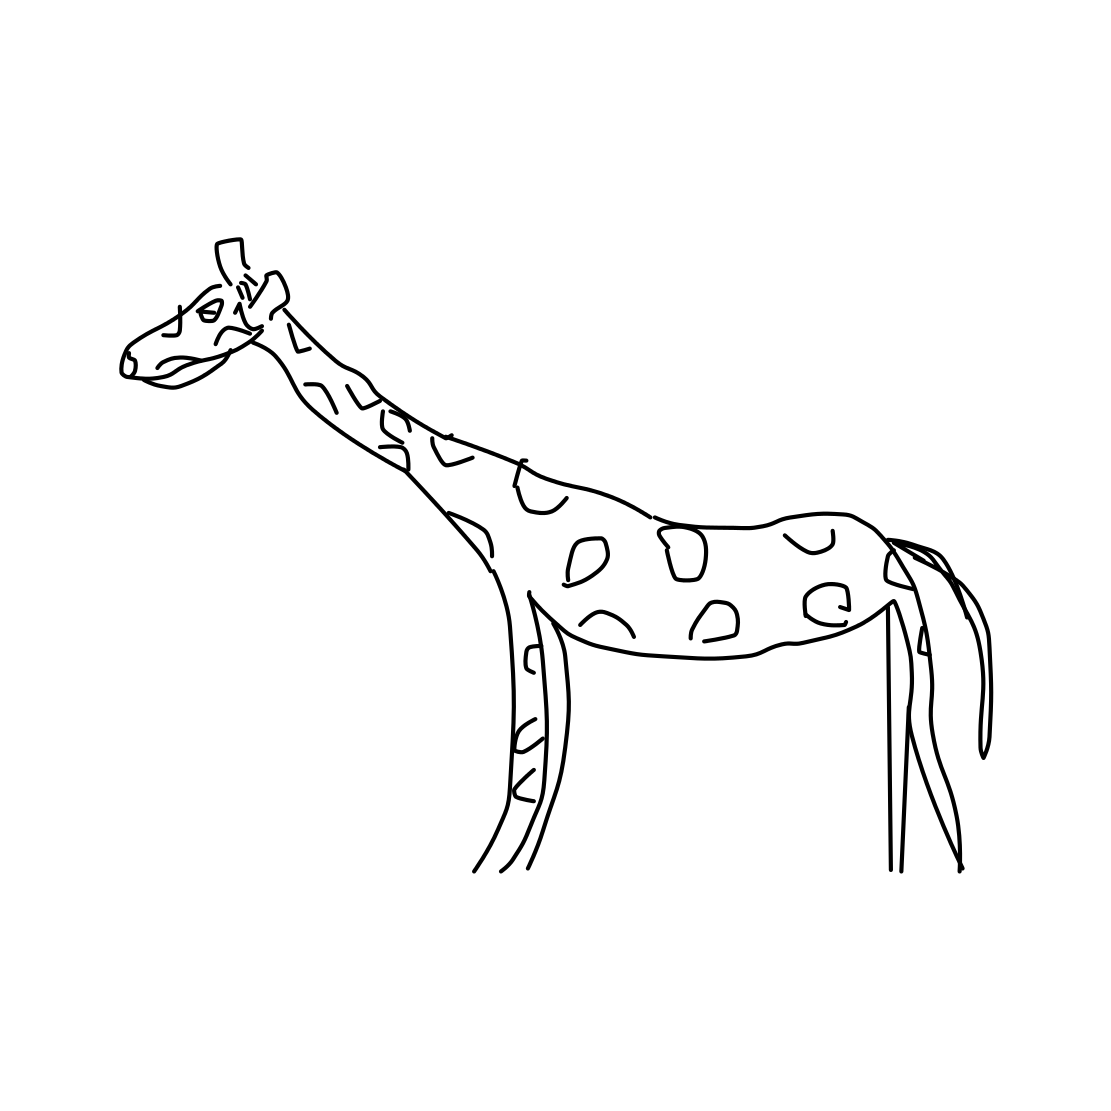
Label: giraffe